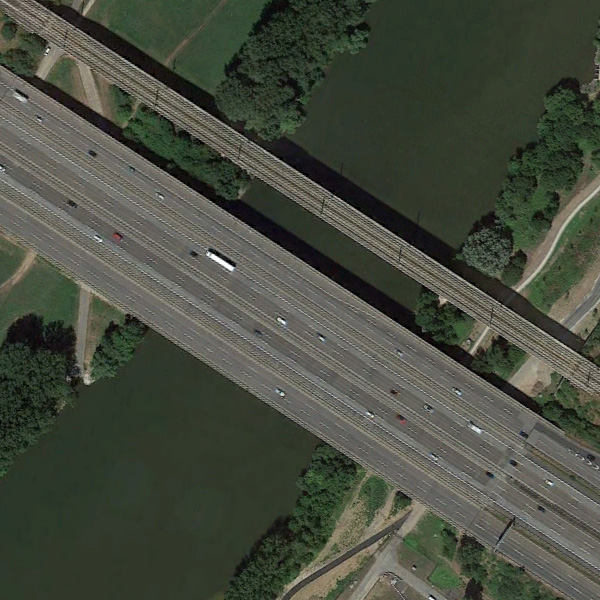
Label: Bridge